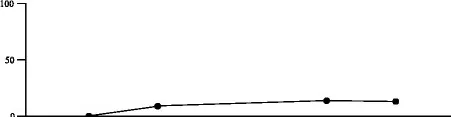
B; Minimum train of four ratio immediately before electroconvulsive therapy. HD hemodialysis, ECT electroconvulsive therapy, TOF train of four.
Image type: chart (chart)